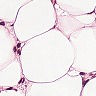
Metastatic tissue present: yes